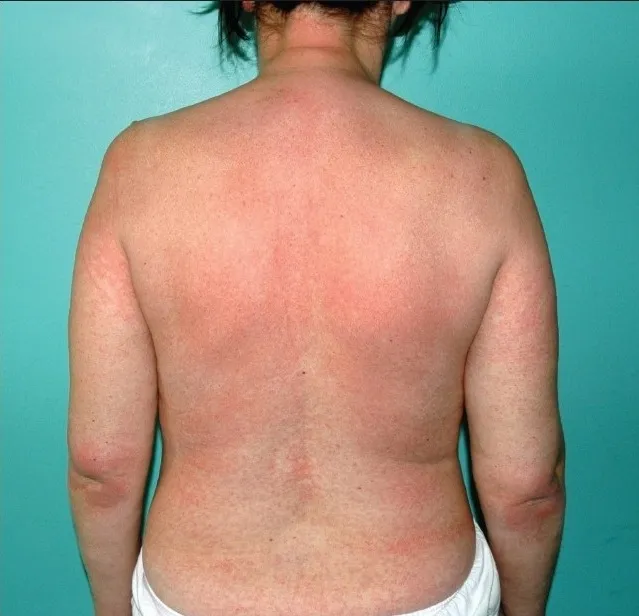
Maculopapular rash.
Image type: medical_photograph (skin_photograph)